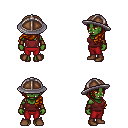
a pixel art fantasy rpg character, female body template, orc, green skin, maroon pirate shirt, red pants, brunette left-swept hairstyle, chain helm, leather bracers, brown shoes, four views (front, back, left, right), 2x2 character sprite sheet, small pixel art, hard edges, no anti-aliasing